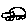
Label: car